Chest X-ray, PA view. Patient: 36 years old, sex M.
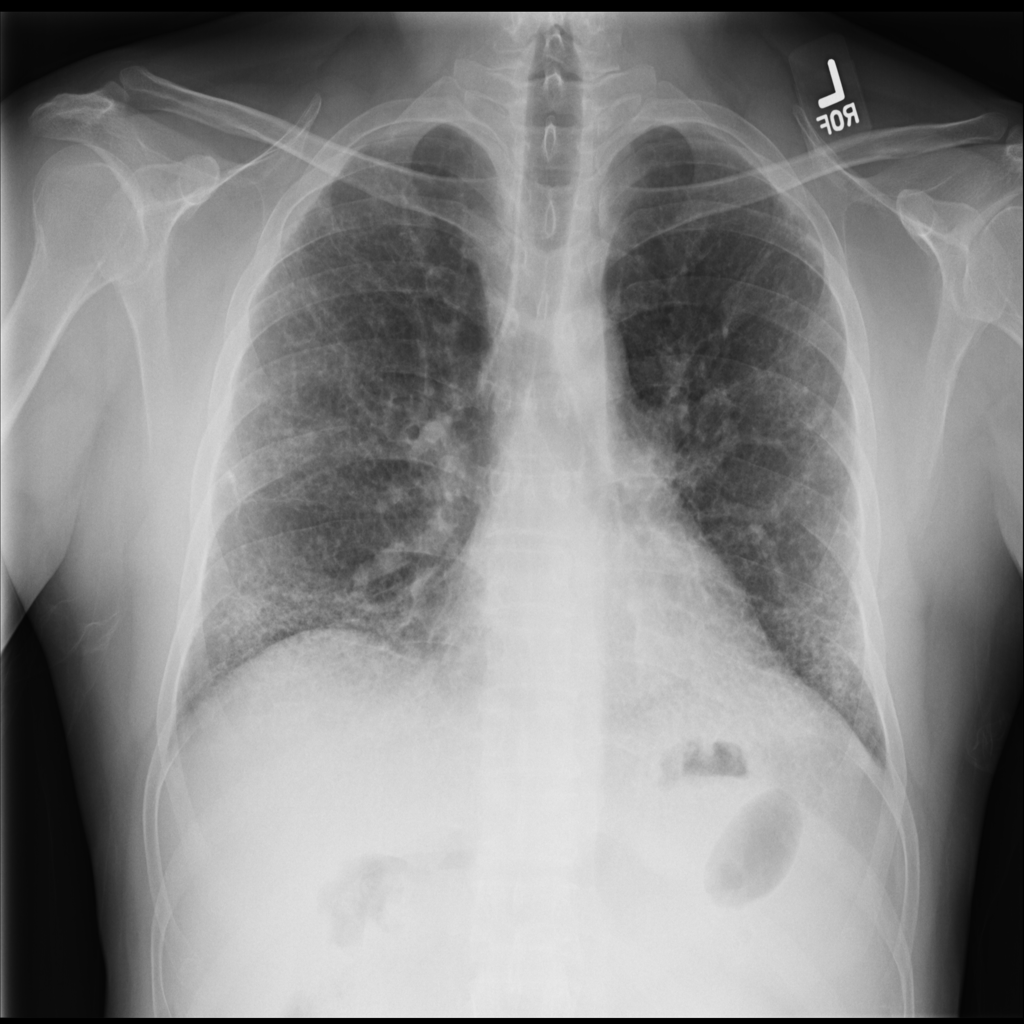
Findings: Fibrosis, Infiltration, Pleural_Thickening